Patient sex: M
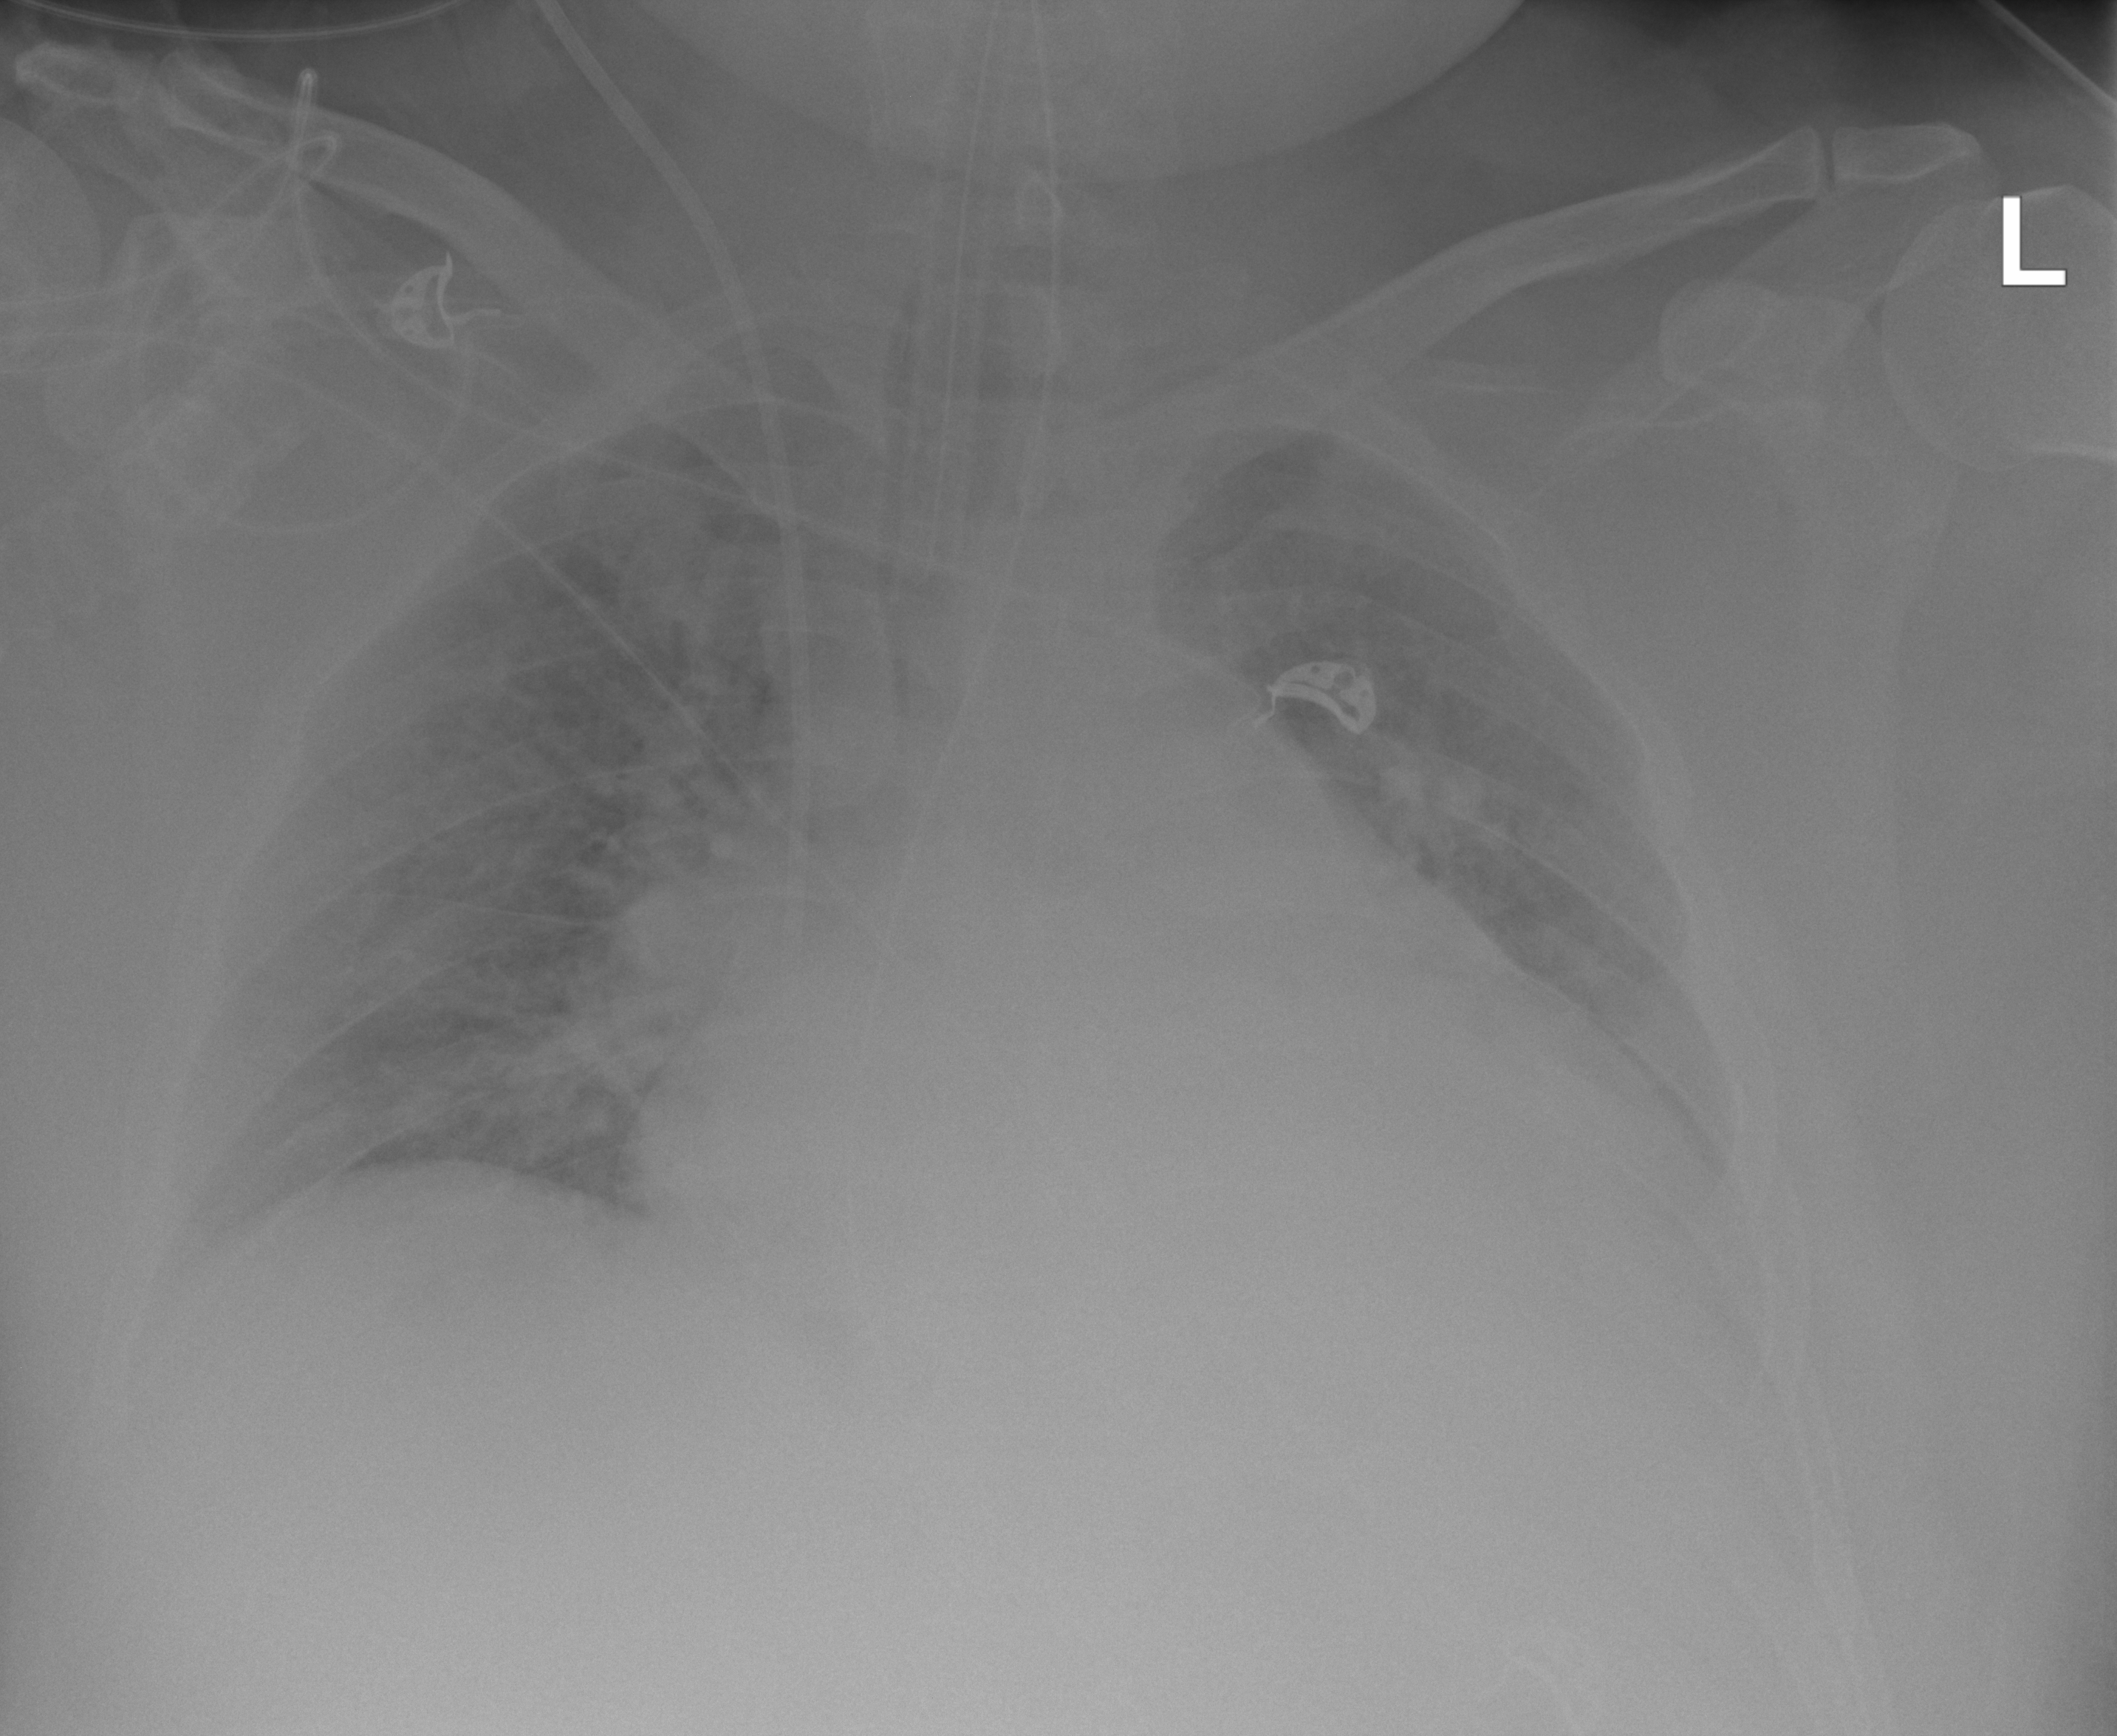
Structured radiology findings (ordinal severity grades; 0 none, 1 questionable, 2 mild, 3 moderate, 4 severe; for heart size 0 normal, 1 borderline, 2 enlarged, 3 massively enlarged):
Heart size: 2
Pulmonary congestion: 2
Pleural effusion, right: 2
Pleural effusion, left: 2
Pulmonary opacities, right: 2
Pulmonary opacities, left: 2
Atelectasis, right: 2
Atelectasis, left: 2